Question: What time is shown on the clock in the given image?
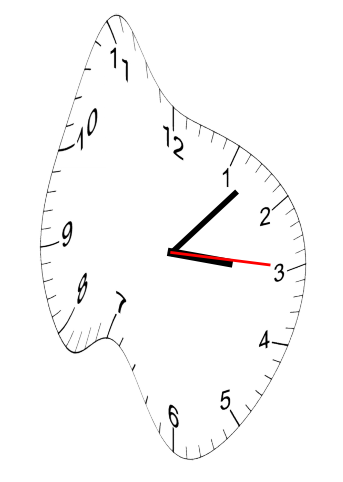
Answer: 03:07:15